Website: apple
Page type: customer-info-address
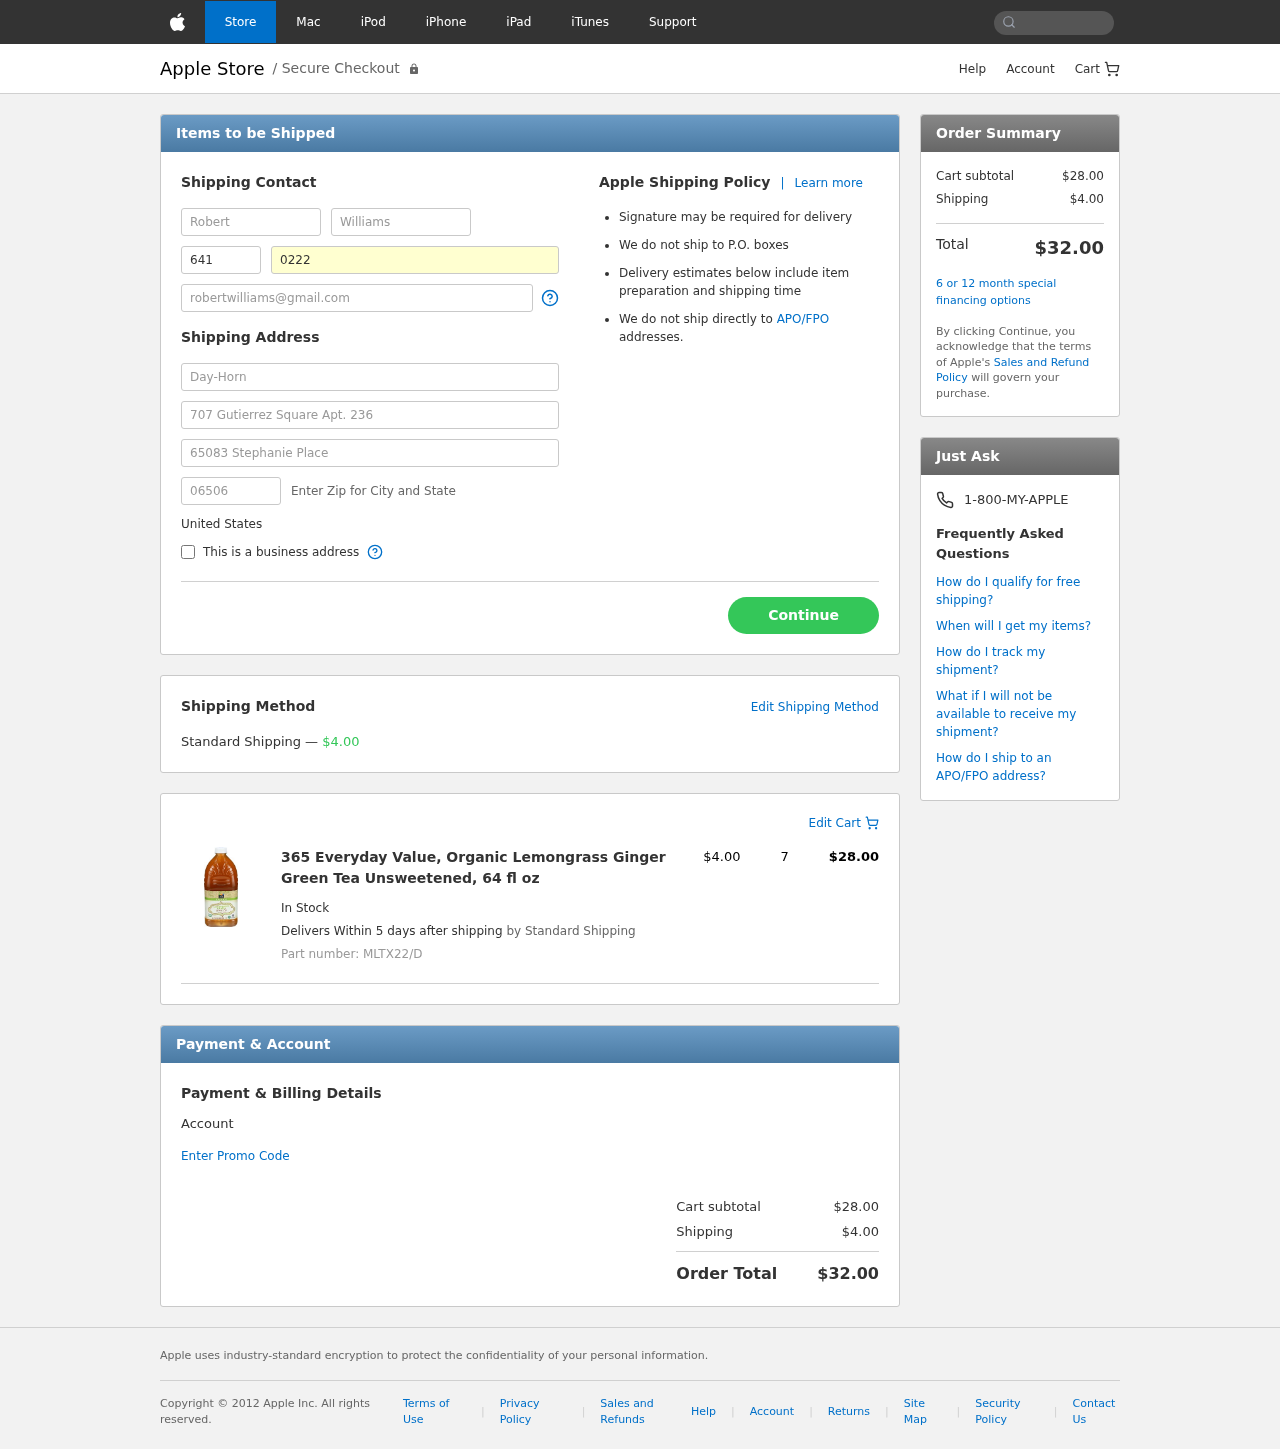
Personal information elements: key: PII_COUNTRY
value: United States
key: PII_FIRSTNAME
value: Robert
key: PII_LASTNAME
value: Williams
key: PII_PHONE_AREA
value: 641
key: PII_PHONE_LINE
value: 0222
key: PII_EMAIL
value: robertwilliams@gmail.com
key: PII_COMPANY
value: Day-Horn
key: PII_STREET
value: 707 Gutierrez Square Apt. 236
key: PII_STREET2
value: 65083 Stephanie Place
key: PII_POSTCODE
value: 06506
Product elements: key: PRODUCT1_NAME
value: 365 Everyday Value, Organic Lemongrass Ginger Green Tea Unsweetened, 64 fl oz
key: PRODUCT1_PRICE
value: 4
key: PRODUCT1_QUANTITY
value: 7
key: PRODUCT1_SKU
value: MLTX22/D
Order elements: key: ORDER_SHIPPING_COST
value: $4.00
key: ORDER_ITEM_TOTAL
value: $28.00
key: ORDER_SUBTOTAL
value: $28.00
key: ORDER_TOTAL
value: $32.00